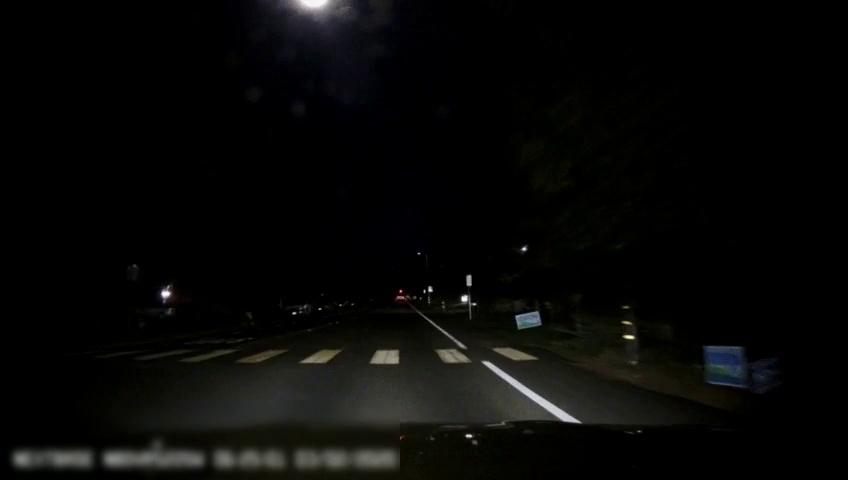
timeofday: Night
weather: Other
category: Drivable Space
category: Vehicles | Car
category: Vehicles | Truck
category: Lanes | Current Lane